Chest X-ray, PA view. Patient: 53 years old, sex F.
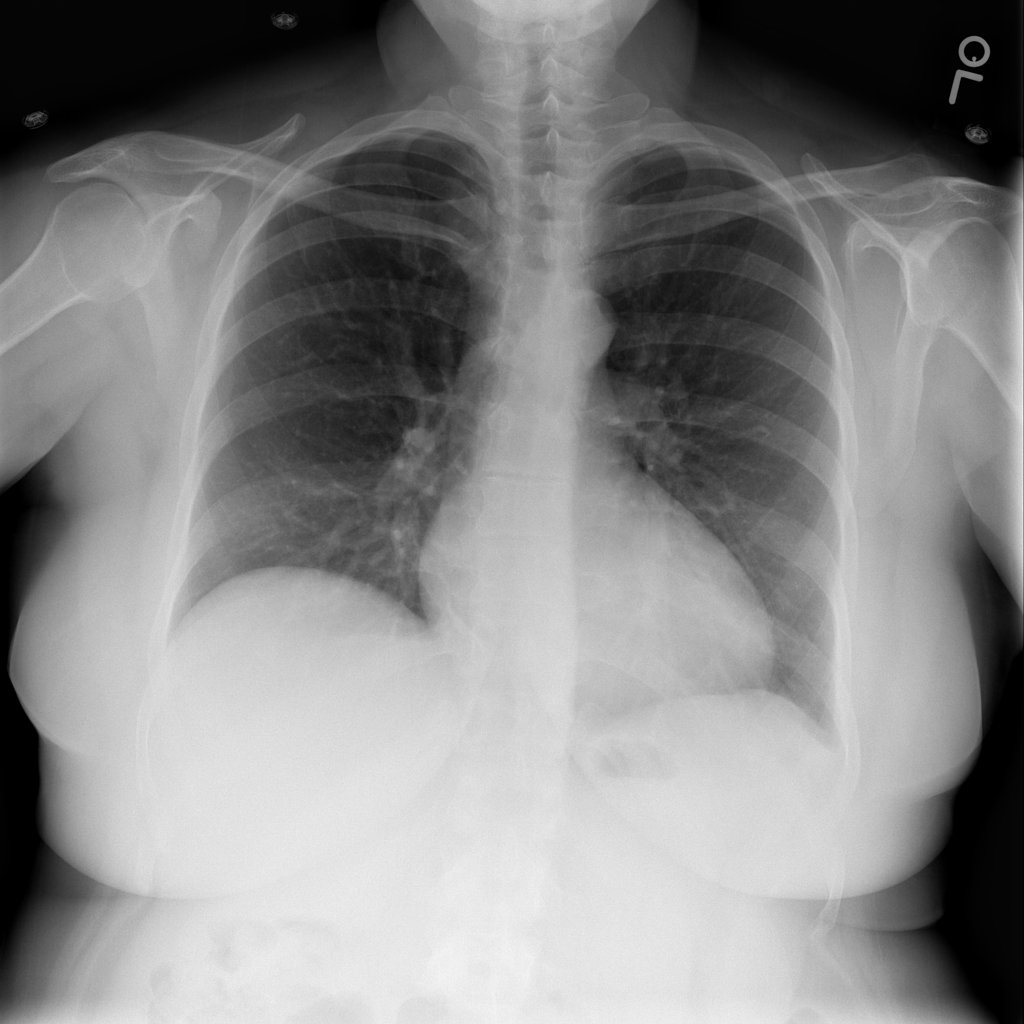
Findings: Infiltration